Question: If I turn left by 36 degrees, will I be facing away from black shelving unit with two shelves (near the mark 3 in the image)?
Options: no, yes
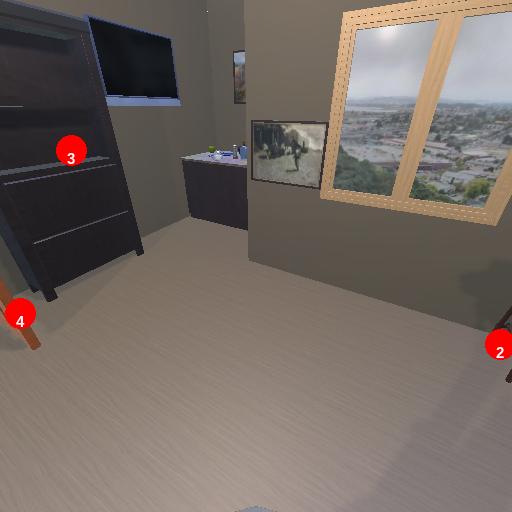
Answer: no